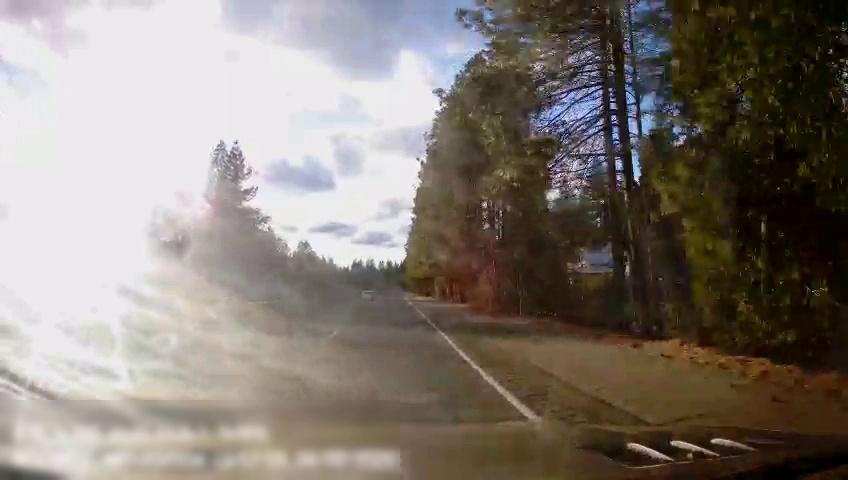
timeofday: Day
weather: Sunny
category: Drivable Space
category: Vehicles | Car
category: Lanes | Alternate Lane
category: Lanes | Current Lane
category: Lanes | Alternate Lane